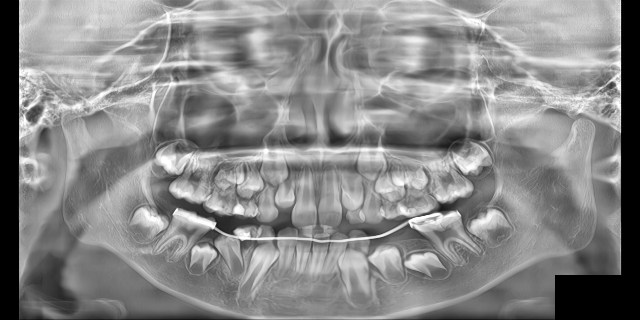
adult